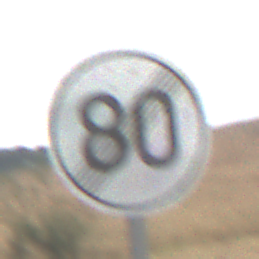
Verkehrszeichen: EndeGeschwindigkeit80
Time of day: MorningAfternoon
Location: Outdoor (Nature)
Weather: Overcast
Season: NotSpecified
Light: Natural